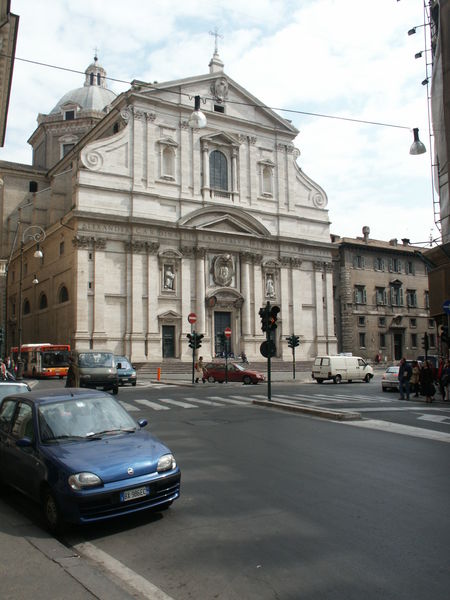
Titel: Fassade von Il Gesù in Rom
Künstler: Giacomo della Porta
Standort: Rom, Il Gesù (EU - I - Latium)
Schlagwörter: blau, himmel, schatten, wolken, menschen, stadt, fenster, laterne, licht, straße, säulen, tür, dach, gebäude, architektur, kirche, italien, dächer, auto, kuppel, treppen, foto, fotografie, eingang, kreuz, kreuzung, kathedrale, rom, portal, fresken, autos, touristen, ampel, ampeln, bus, zebrastreifen, einbahnstraße, stopschild, straßenverkehr